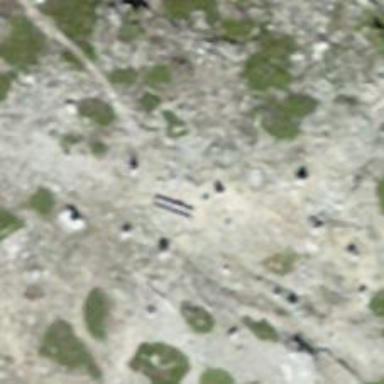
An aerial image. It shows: Bench.